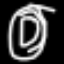
Label: donut